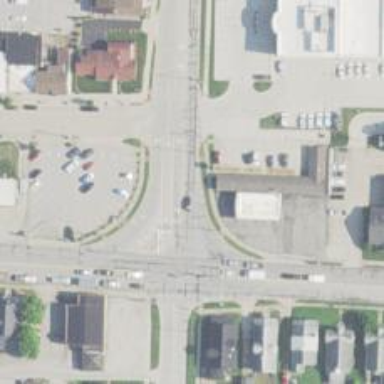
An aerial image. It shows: Asphalt road with primary link designation.